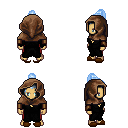
a pixel art fantasy rpg character, male body template, human, tanned skin, gray robe, red pants, white cyan short topknot hairstyle, cloth hood, leather bracers, brown slippers, four views (front, back, left, right), 2x2 character sprite sheet, small pixel art, hard edges, no anti-aliasing